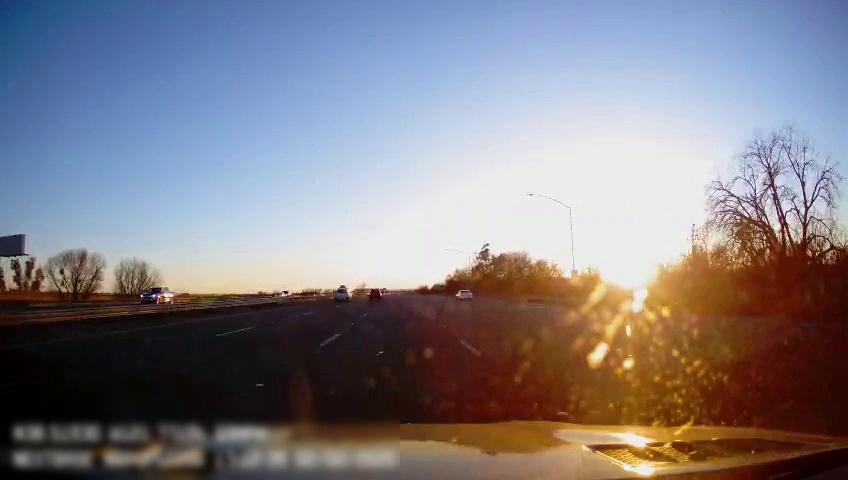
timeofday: Day
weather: Sunny
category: Drivable Space
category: Vehicles | SUV
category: Vehicles | SUV
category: Vehicles | Car
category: Vehicles | SUV
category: Lanes | Alternate Lane
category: Lanes | Alternate Lane
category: Lanes | Current Lane
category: Lanes | Current Lane